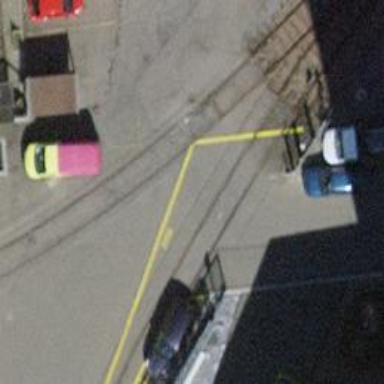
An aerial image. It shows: Lift gate barrier.